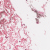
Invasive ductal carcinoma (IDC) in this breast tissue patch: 0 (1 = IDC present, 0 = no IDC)